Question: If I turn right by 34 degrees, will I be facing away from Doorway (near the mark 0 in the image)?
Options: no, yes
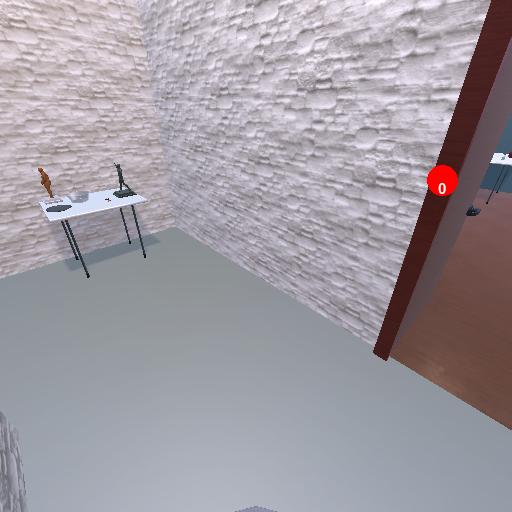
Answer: no